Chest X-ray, PA view. Patient: 16 years old, sex F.
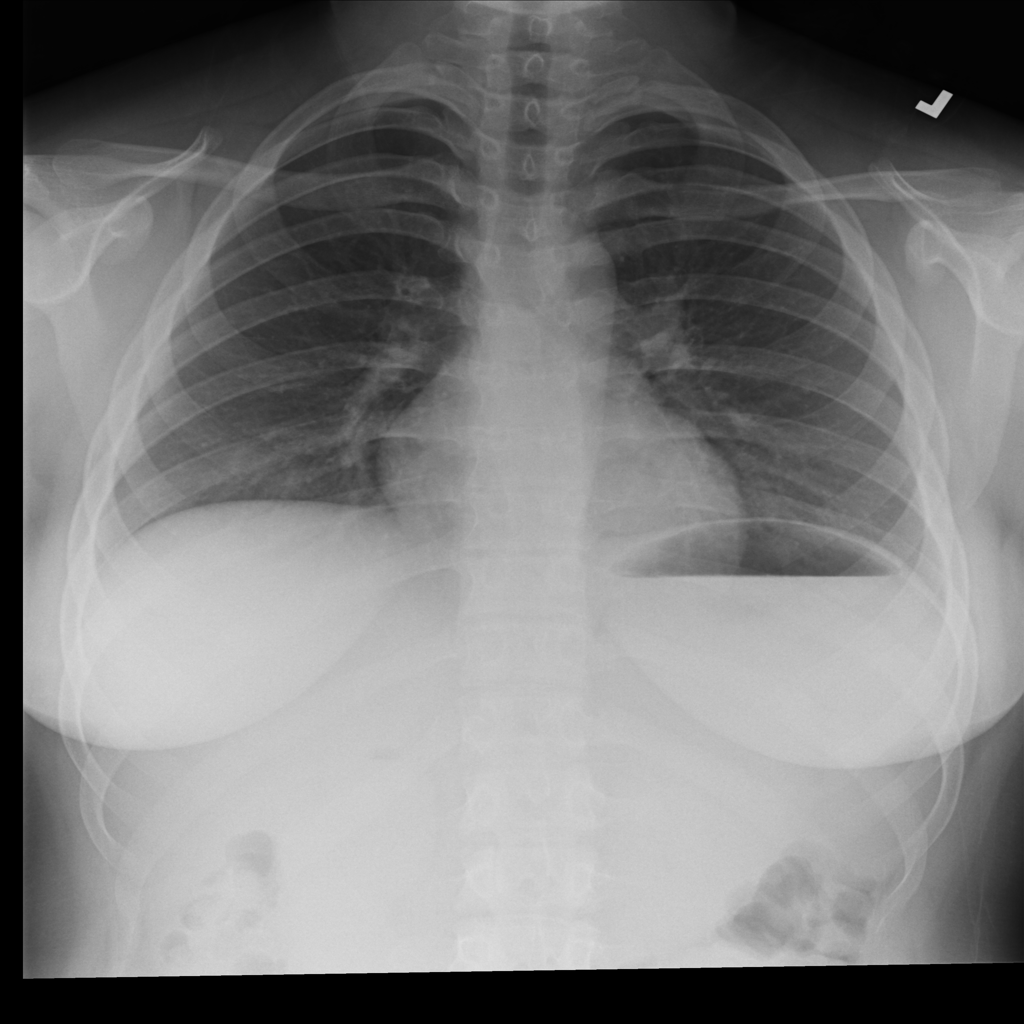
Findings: No Finding